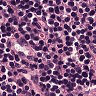
Metastatic tissue present: no